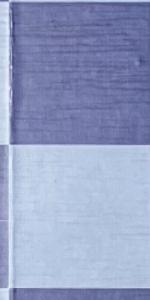
Label: Empty